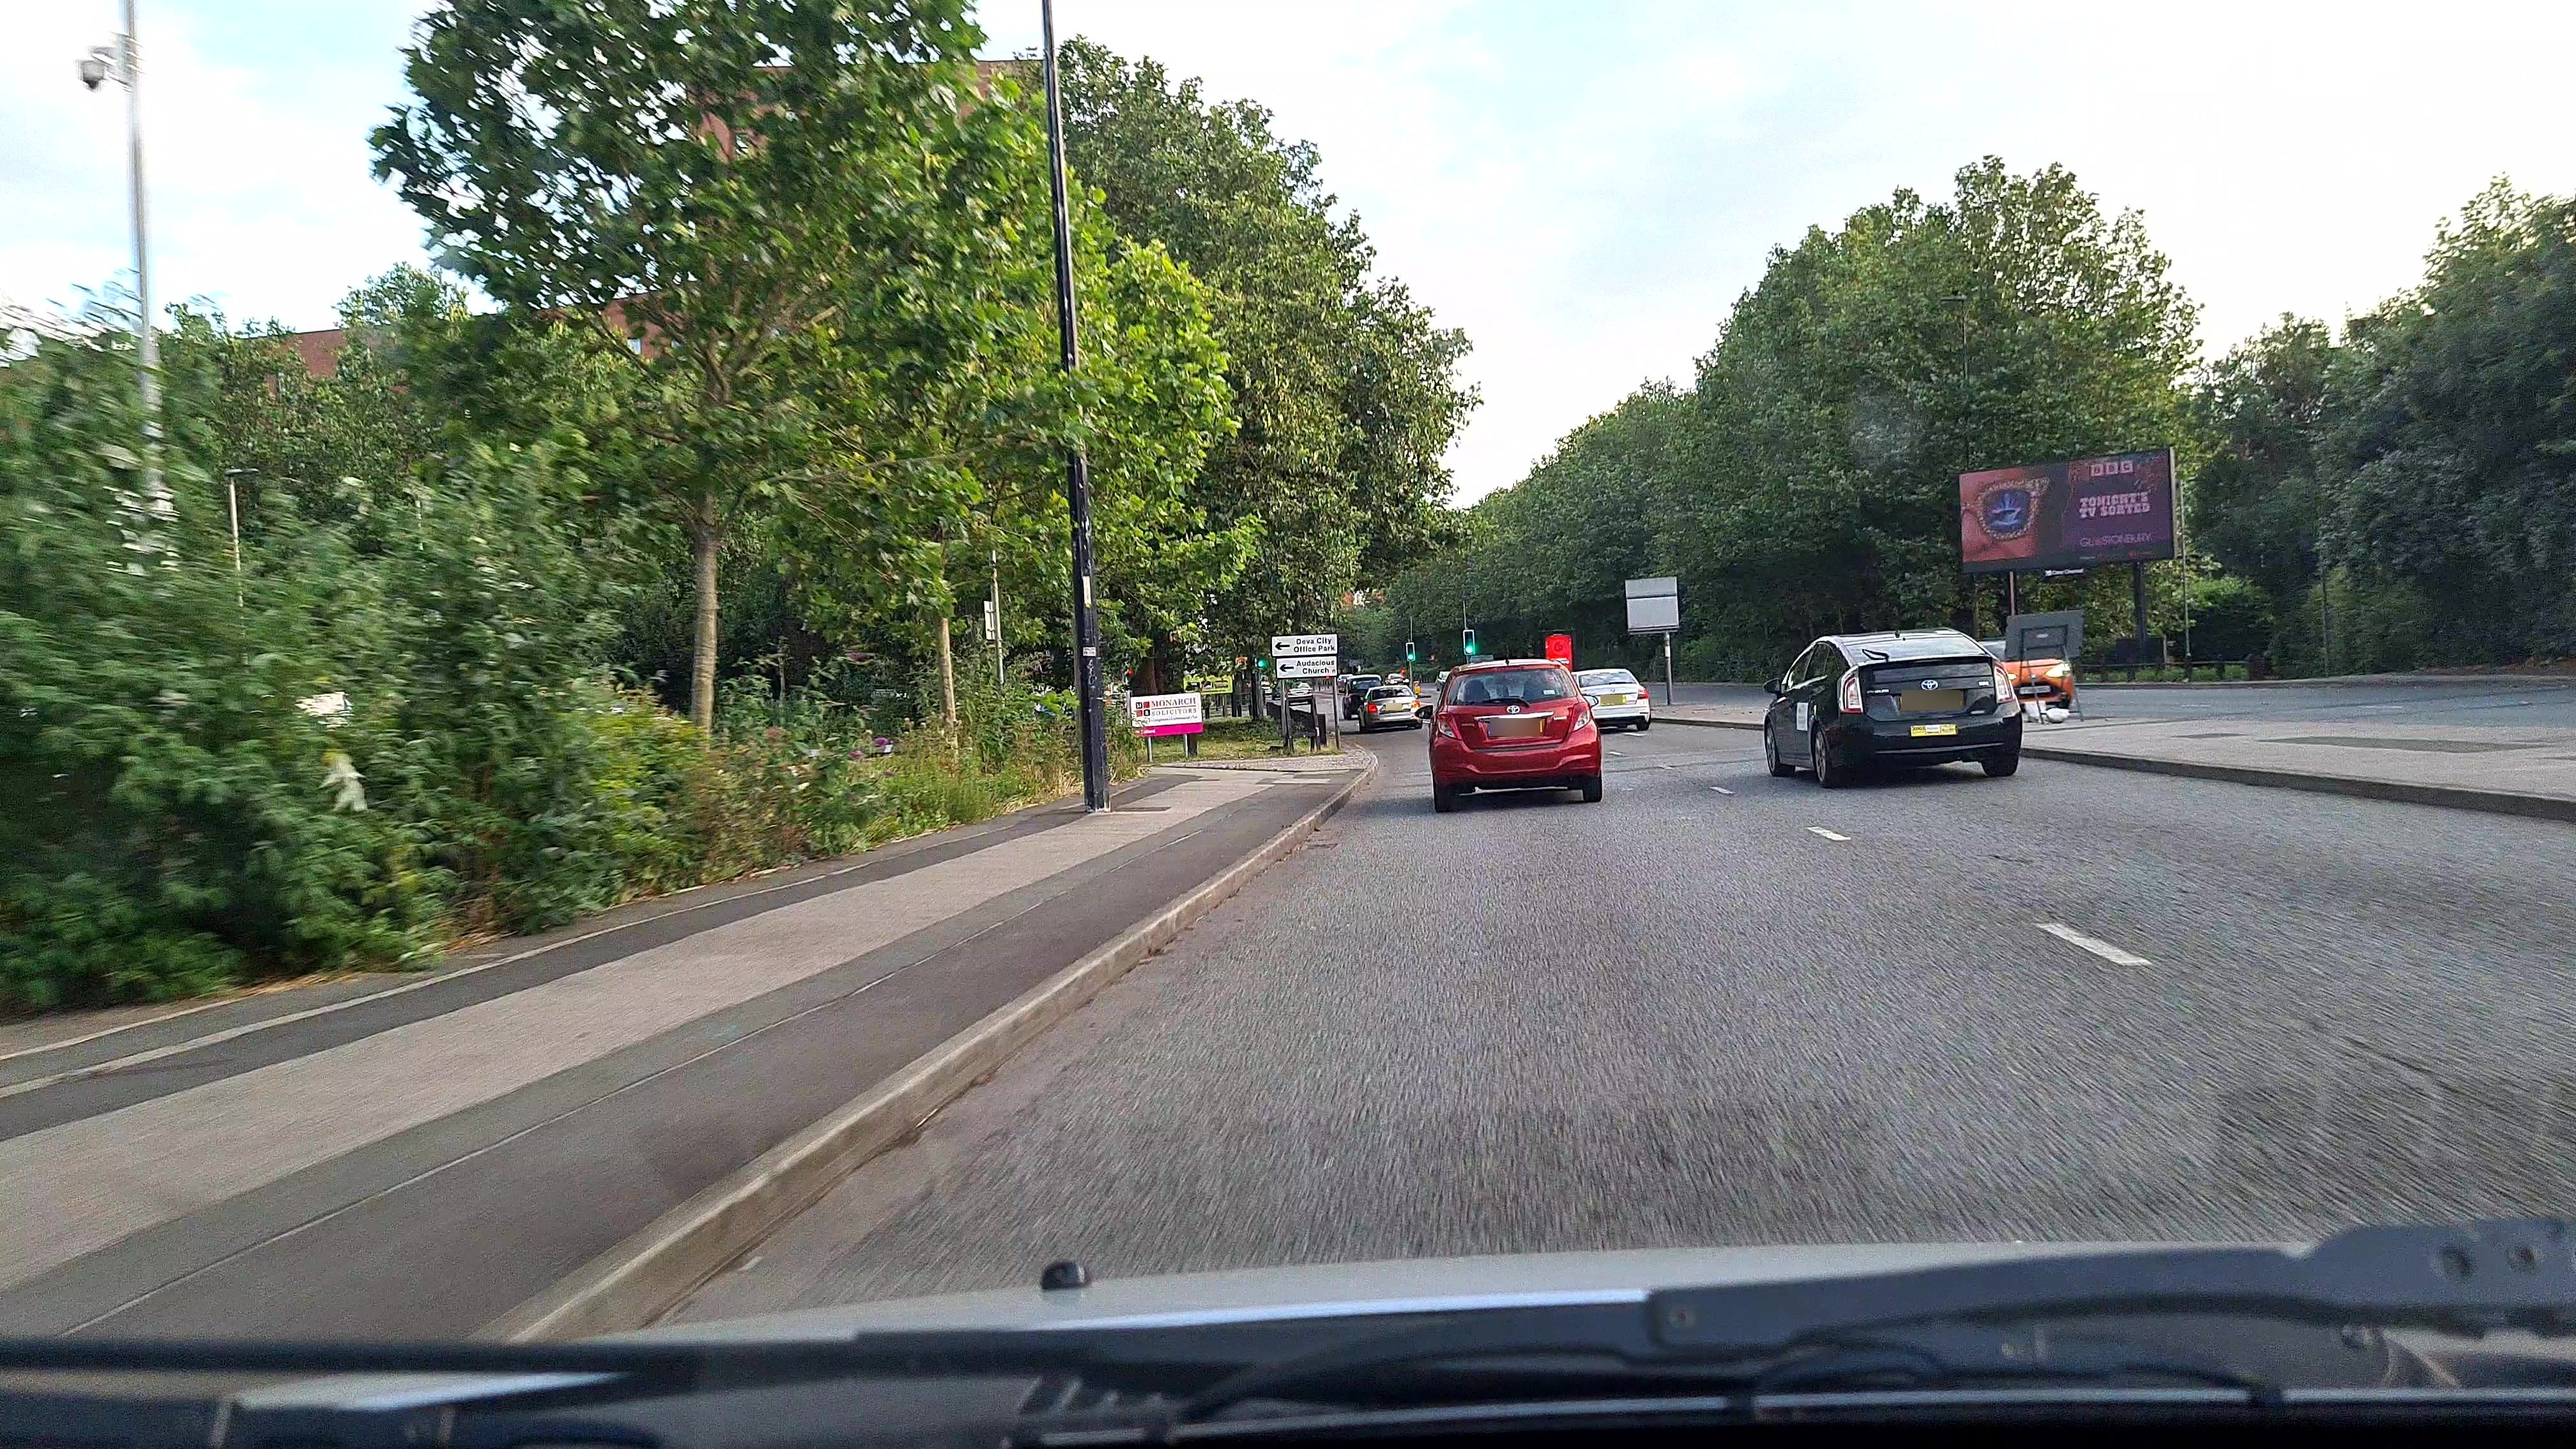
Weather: clear
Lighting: day
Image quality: good
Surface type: driving surface
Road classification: footway
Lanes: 2
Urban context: urban centre
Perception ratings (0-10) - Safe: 6.57, Lively: 5.84, Beautiful: 8.29, Boring: 3.28, Depressing: 6.39, Wealthy: 3.46